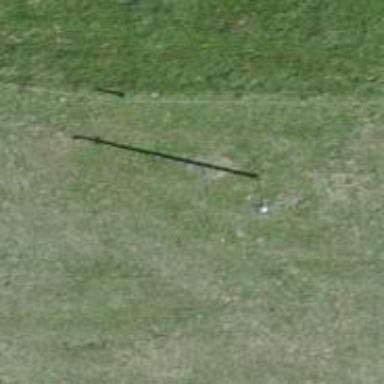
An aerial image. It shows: Power pole.